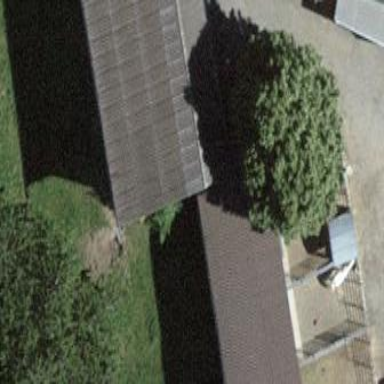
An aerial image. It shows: Rural barn.